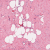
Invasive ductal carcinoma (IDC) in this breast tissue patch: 0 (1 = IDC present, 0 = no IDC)